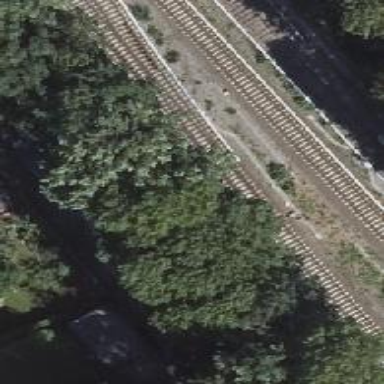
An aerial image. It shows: Light rail railway line with electrified rails.